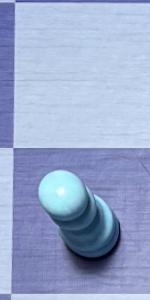
Label: Pawn_White